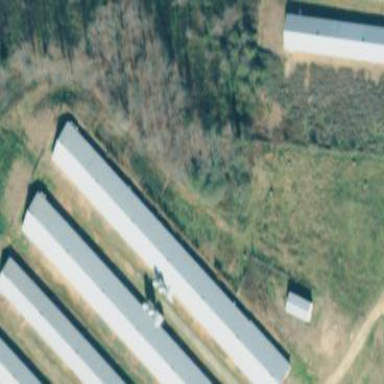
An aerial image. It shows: Farm auxiliary building.